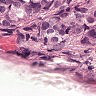
Metastatic tissue present: yes